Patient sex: F
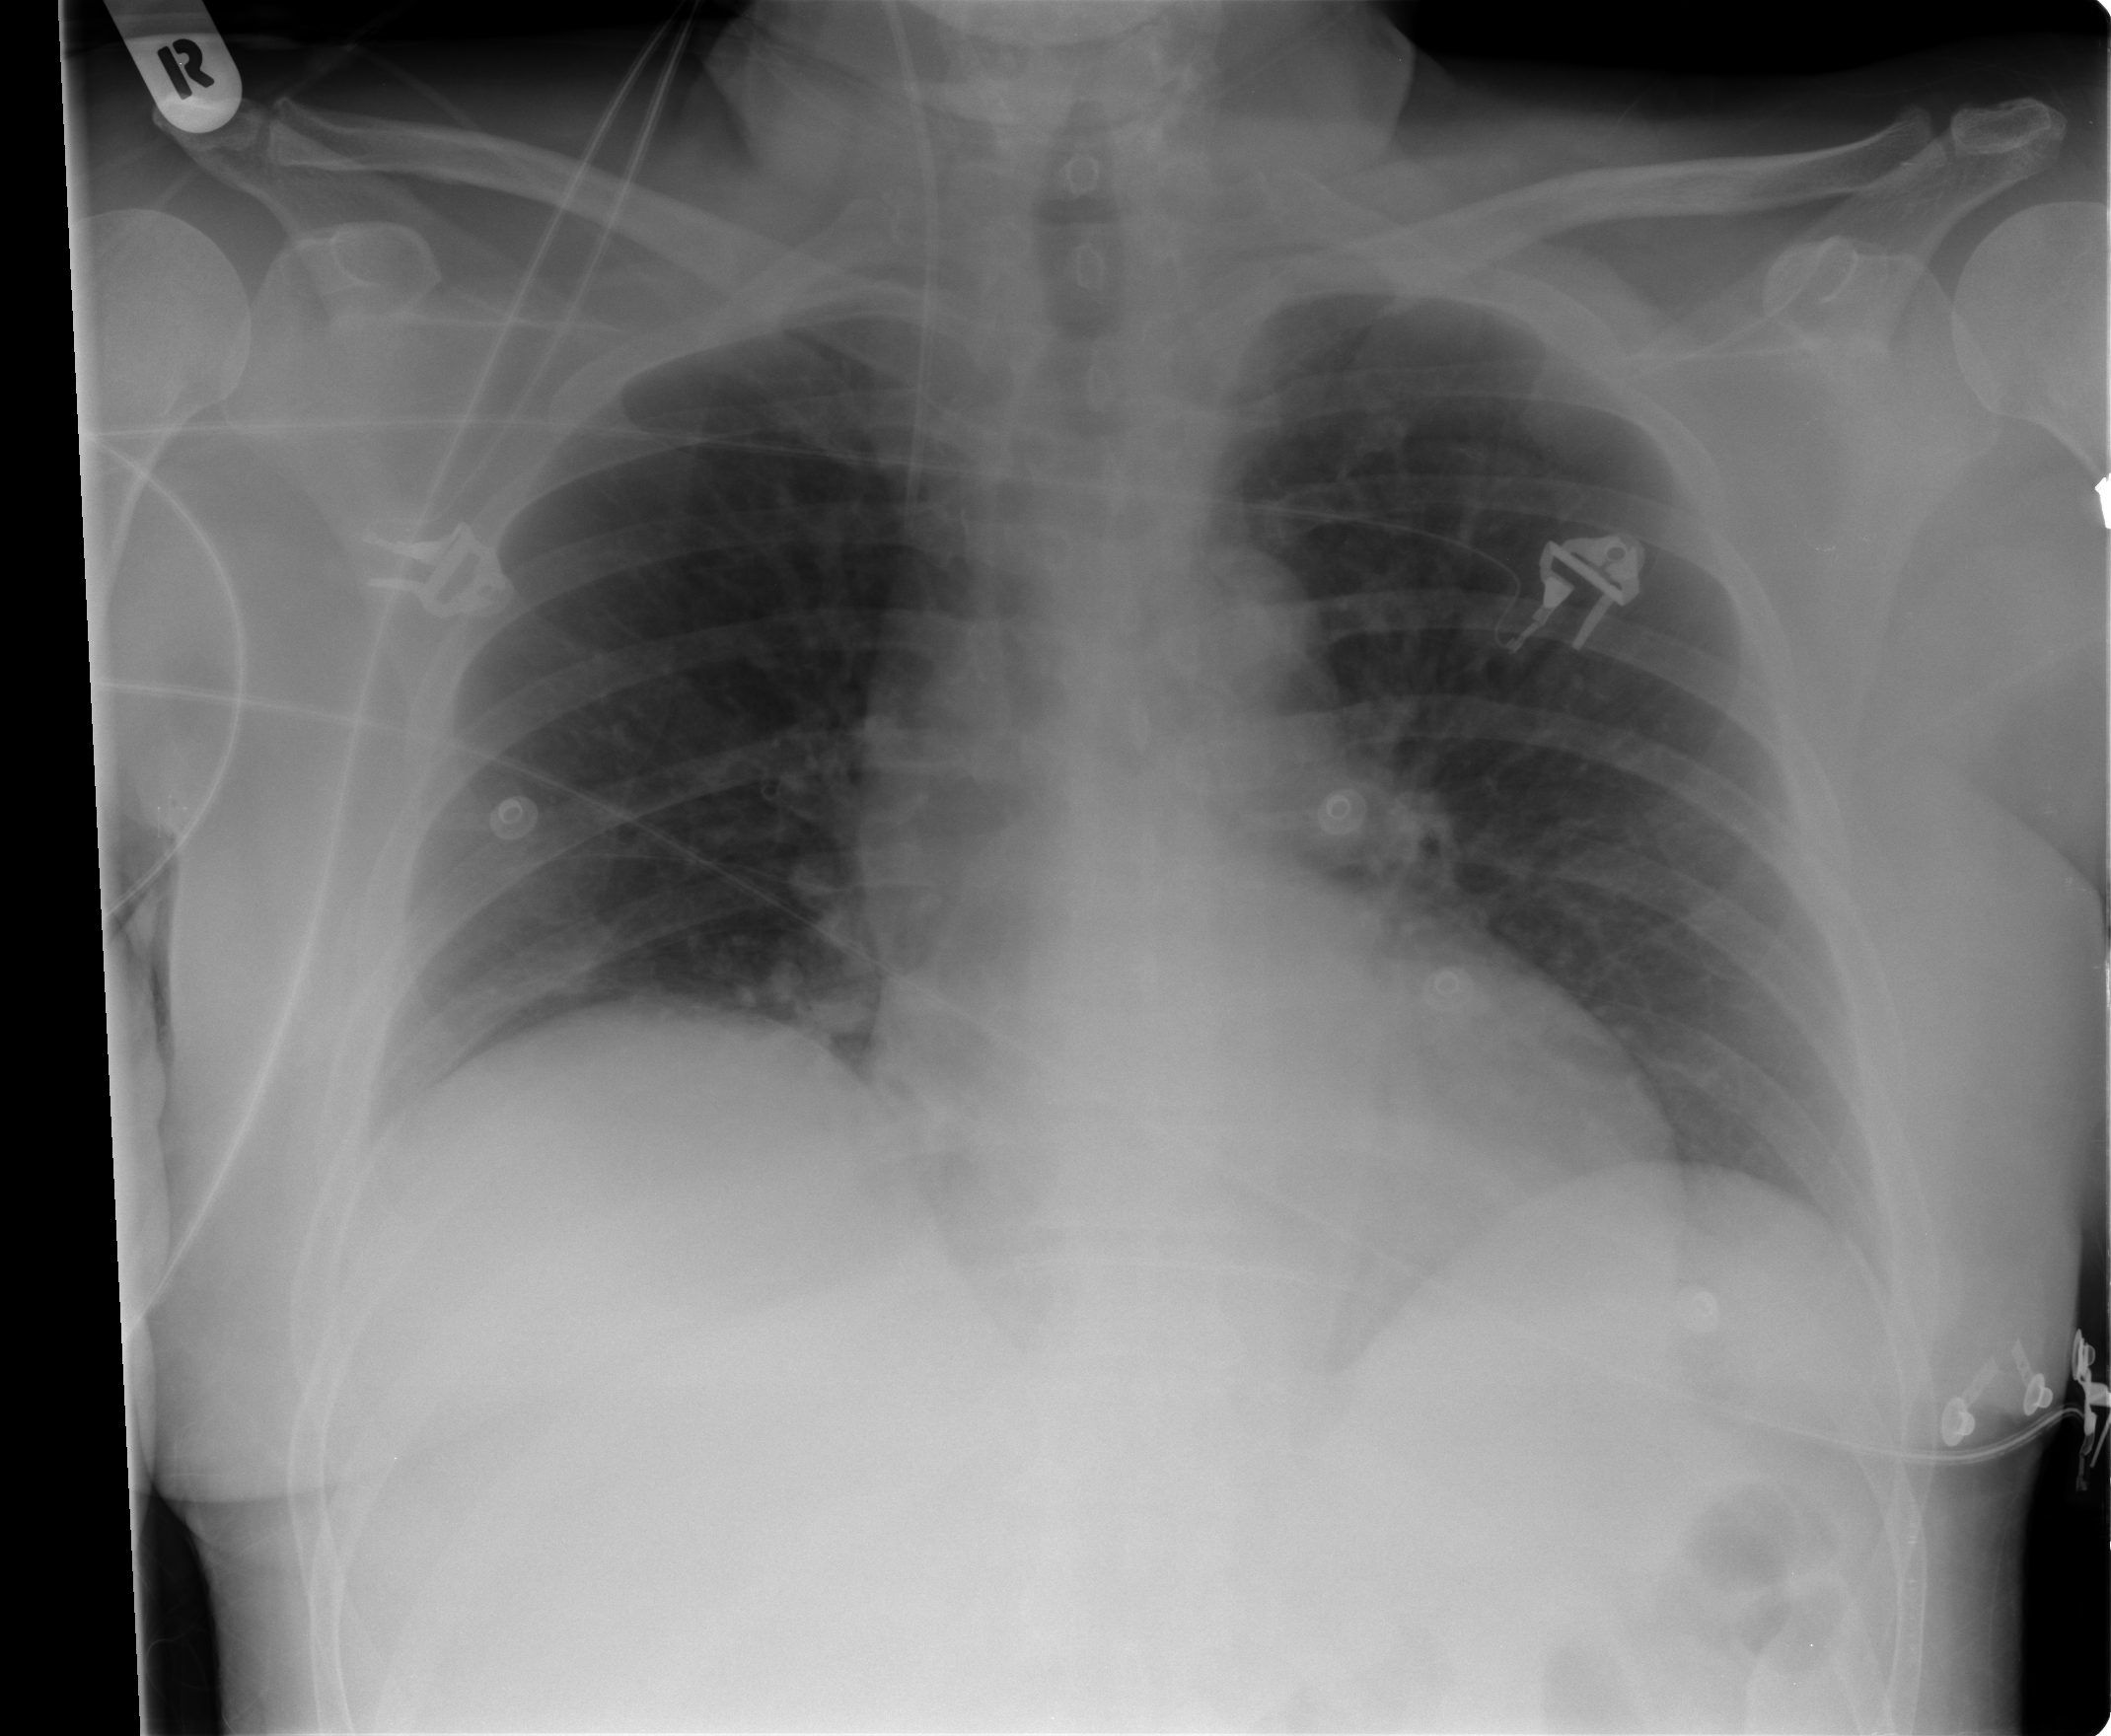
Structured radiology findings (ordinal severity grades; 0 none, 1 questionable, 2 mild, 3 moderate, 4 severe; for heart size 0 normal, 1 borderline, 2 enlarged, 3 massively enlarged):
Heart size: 0
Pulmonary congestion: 2
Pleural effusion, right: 0
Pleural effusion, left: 0
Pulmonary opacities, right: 0
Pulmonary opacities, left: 0
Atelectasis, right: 0
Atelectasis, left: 2